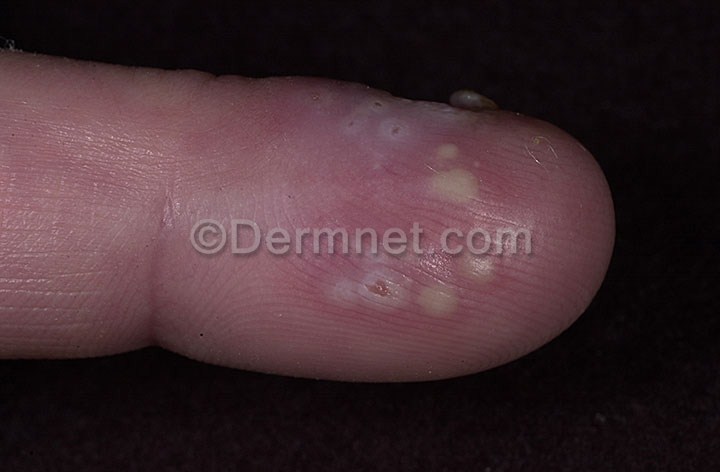
Disease: Warts Molluscum and other Viral Infections